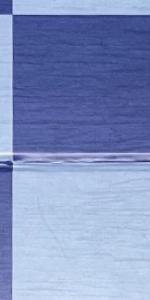
Label: Empty